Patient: sex F, age 61
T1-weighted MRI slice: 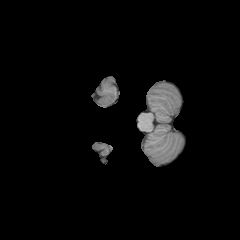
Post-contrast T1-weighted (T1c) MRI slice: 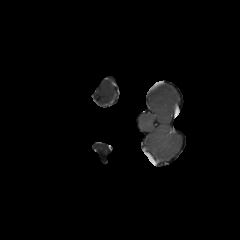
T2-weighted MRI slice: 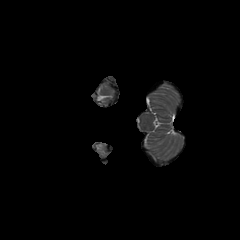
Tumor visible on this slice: no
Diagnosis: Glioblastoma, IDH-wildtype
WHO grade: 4